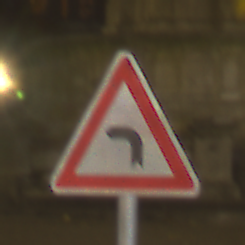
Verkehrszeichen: KurveLinks
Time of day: Night
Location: Outdoor (Urban)
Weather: Clear
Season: NotSpecified
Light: Artificial